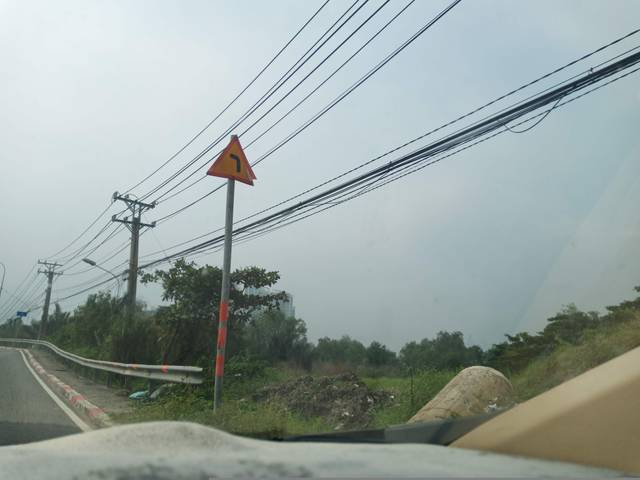
Region: Vietnam
Coordinates: 10.78, 106.728